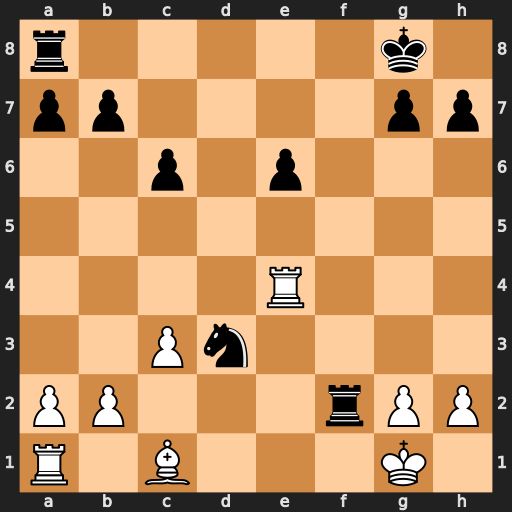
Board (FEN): r5k1/pp4pp/2p1p3/8/4R3/2Pn4/PP3rPP/R1B3K1
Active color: w
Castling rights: -
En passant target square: -
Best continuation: Rd4 Raf8 Be3 Rxb2 Rxd3